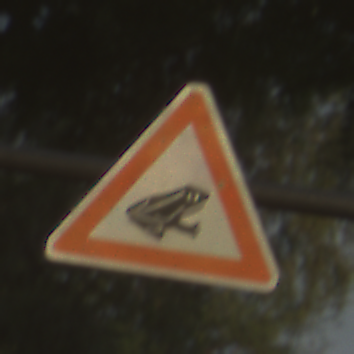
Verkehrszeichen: AmphibienwanderungLinks
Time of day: SunriseSunset
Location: Outdoor (Suburban)
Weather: Clear
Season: NotSpecified
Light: Natural